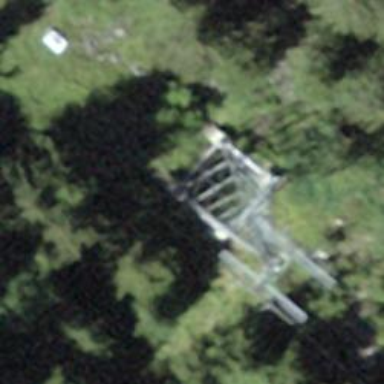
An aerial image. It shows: Pylon for aerialway.